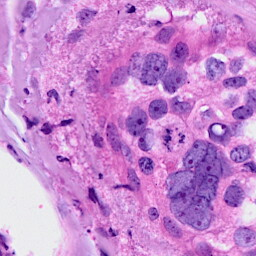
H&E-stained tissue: Breast